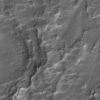
Atmospheric dust classification: not_dusty